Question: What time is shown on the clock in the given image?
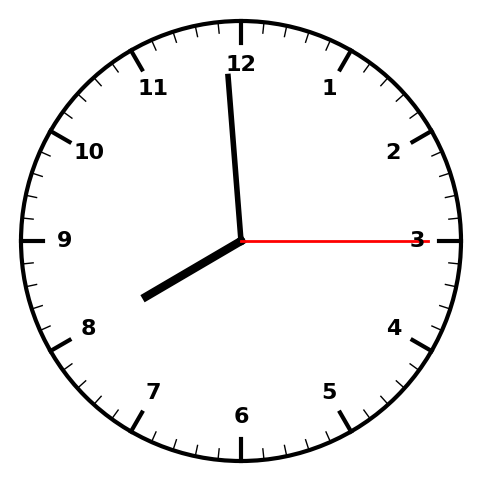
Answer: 07:59:15